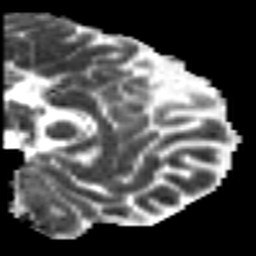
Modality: MD
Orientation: sagittal
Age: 19
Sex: male
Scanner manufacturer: siemens
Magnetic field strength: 3 T
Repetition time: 7 s
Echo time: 0.0926 s